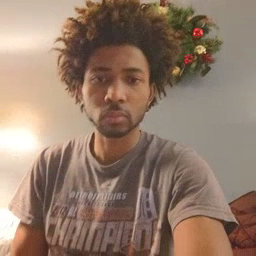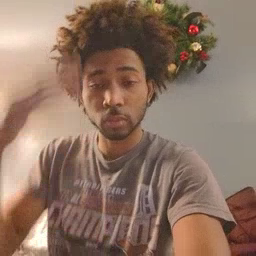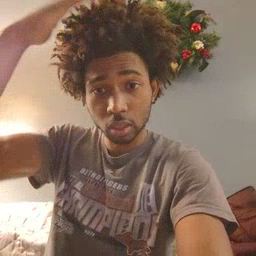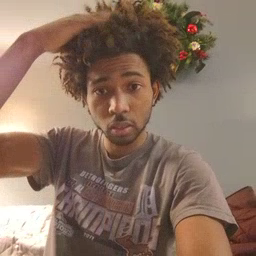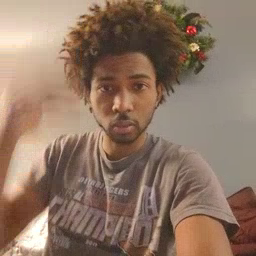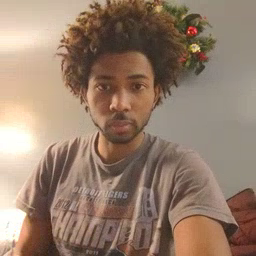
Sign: hat